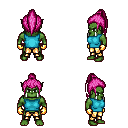
a pixel art fantasy rpg character, male body template, orc, green skin, teal sleeveless shirt, gold greaves, pink long topknot hairstyle, gold gloves, four views (front, back, left, right), 2x2 character sprite sheet, small pixel art, hard edges, no anti-aliasing